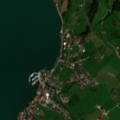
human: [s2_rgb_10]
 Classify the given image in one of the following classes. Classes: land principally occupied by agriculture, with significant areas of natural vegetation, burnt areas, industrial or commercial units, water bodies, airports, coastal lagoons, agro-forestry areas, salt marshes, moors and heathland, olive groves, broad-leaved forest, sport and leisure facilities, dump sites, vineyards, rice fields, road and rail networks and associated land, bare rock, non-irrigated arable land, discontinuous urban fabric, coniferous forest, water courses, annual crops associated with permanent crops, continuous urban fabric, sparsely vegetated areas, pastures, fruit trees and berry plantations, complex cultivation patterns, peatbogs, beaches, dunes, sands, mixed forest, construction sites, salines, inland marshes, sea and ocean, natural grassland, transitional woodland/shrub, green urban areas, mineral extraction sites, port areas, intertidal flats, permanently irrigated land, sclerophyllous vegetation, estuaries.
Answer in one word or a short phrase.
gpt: discontinuous urban fabric, pastures, broad-leaved forest, water bodies